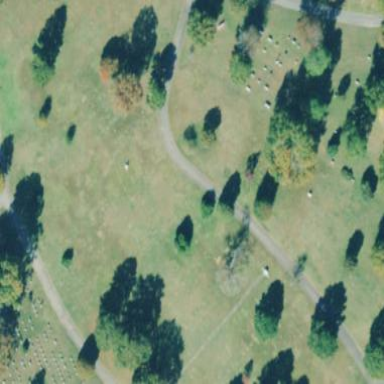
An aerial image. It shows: Sector within cemetery.